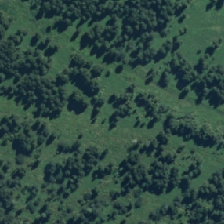
Land cover: deciduous_hardwood